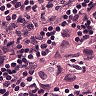
Metastatic tissue present: yes